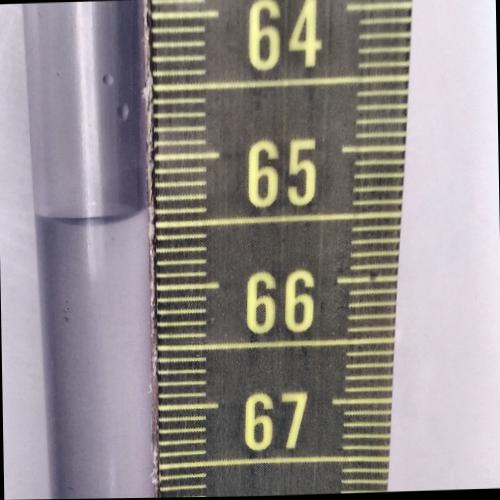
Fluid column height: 65.4 cm